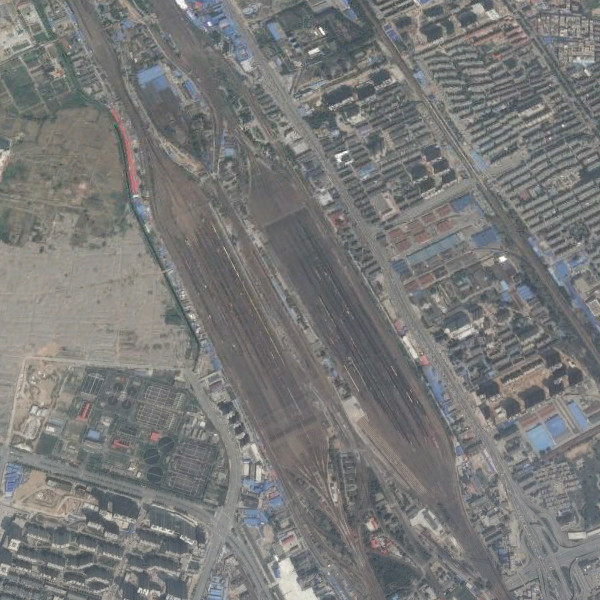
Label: RailwayStation